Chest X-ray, PA view. Patient: 61 years old, sex F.
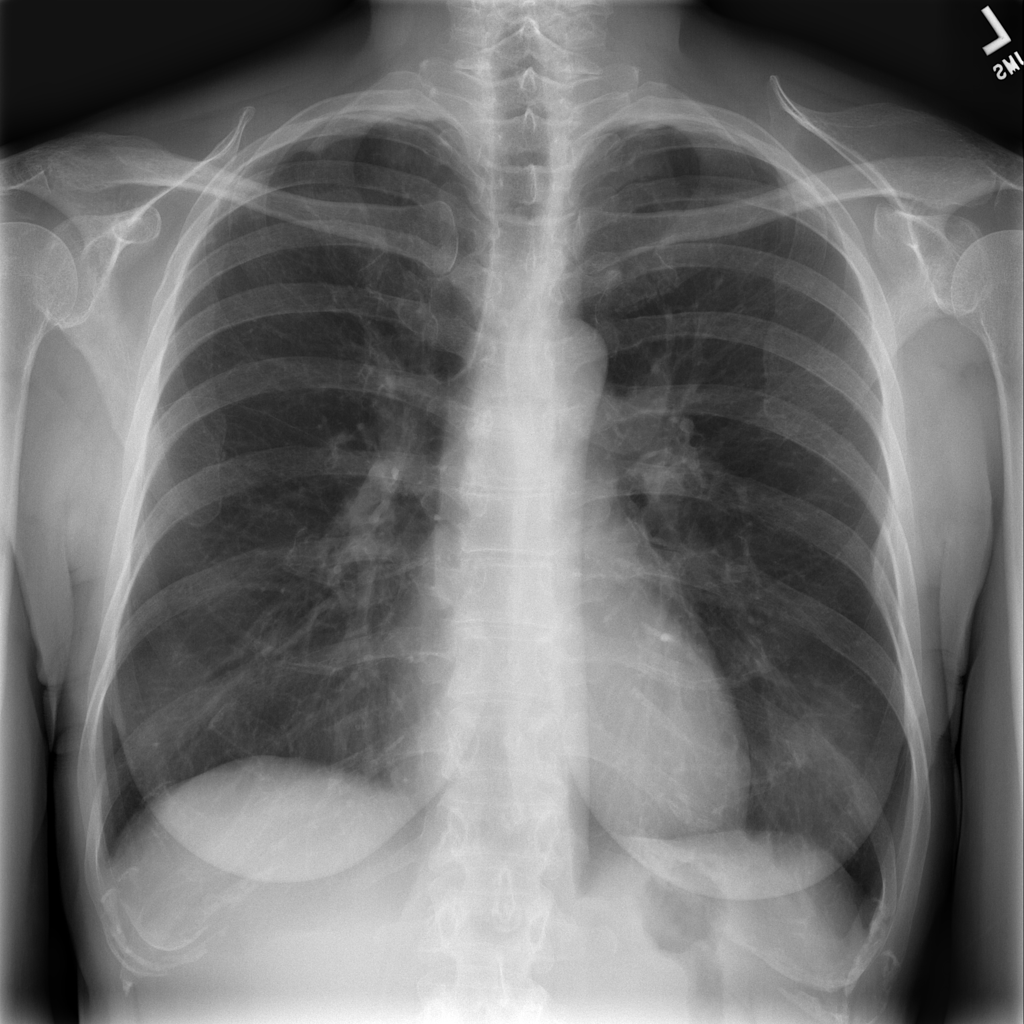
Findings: Infiltration